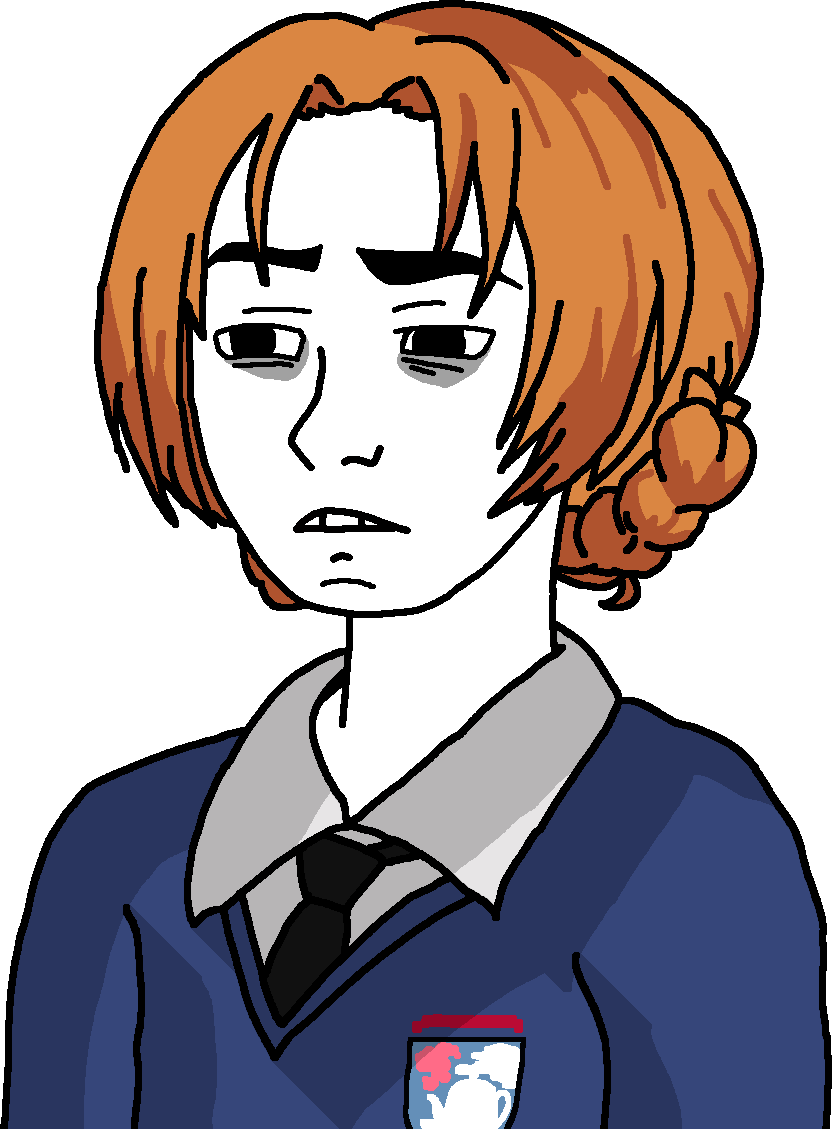
Label: 5_Twinkjak